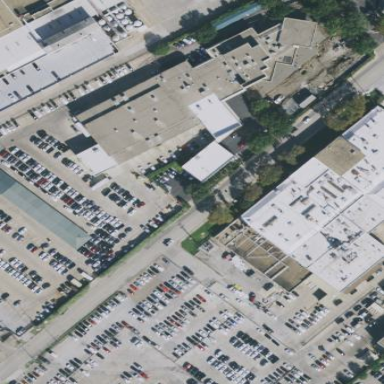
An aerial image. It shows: Building that houses car shop.